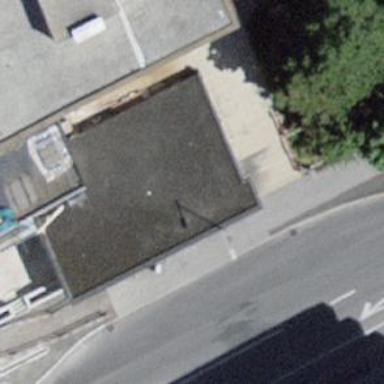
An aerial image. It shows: Restaurant.